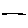
Label: line